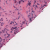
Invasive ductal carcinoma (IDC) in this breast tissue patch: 0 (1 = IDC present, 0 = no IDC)